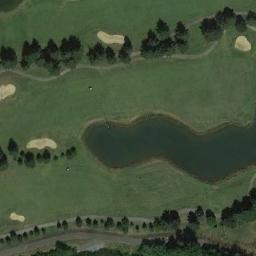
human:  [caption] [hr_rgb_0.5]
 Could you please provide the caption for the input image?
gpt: The golf course has a lake, Fairways, Roads, Barrier trees and sandpits and some barrier trees are on both sides of the fairways .

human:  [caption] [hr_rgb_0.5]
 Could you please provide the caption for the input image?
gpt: There are three large bunkers and two paths .

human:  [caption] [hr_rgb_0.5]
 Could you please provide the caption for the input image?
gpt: Many trees are near the golf course .

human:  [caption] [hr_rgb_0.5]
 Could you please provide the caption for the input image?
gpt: There are several bunkers and lakes and a few paths and many trees on a large green lawn on the golf course .

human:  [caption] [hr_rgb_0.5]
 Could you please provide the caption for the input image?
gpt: There are five bunkers and a lake on the golf course .